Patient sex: F
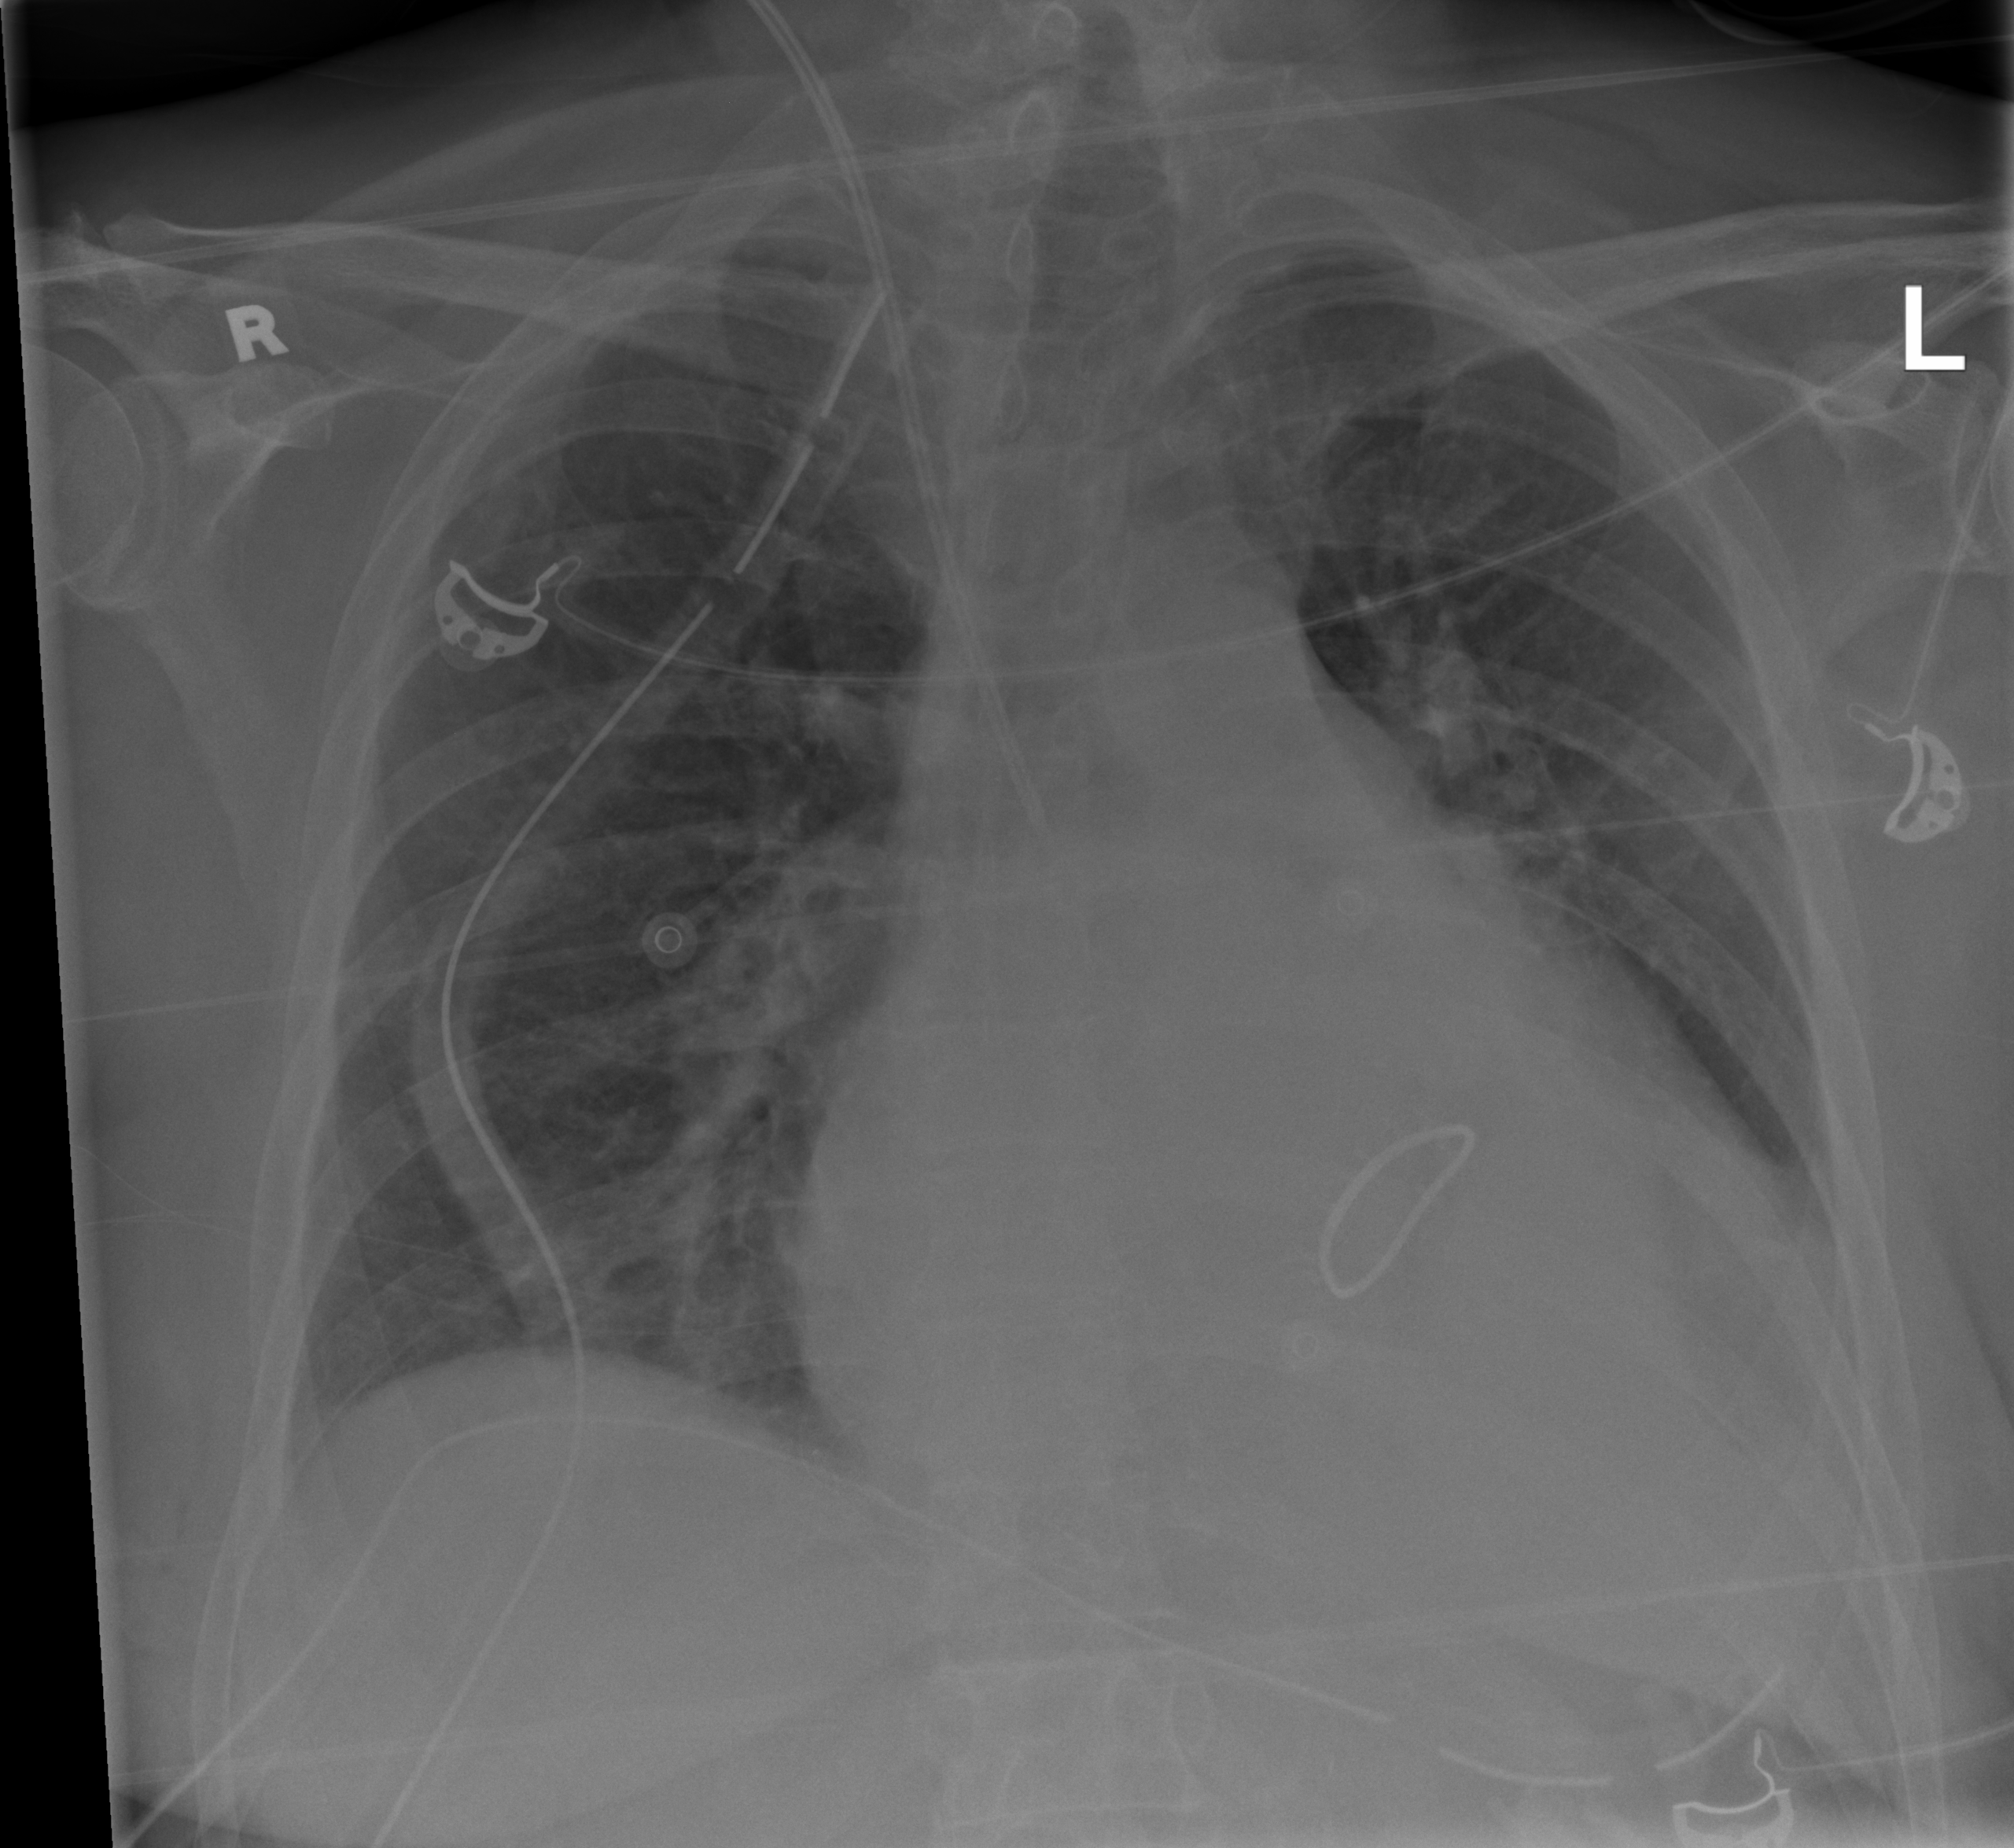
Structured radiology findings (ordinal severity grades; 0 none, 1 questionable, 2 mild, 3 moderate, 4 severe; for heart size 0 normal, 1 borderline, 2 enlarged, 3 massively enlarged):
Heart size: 2
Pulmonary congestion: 2
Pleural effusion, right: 0
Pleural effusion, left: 2
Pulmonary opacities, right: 0
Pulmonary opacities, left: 0
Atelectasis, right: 0
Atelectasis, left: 2